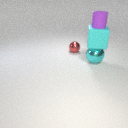
large cyan metal sphere below large cyan rubber cube